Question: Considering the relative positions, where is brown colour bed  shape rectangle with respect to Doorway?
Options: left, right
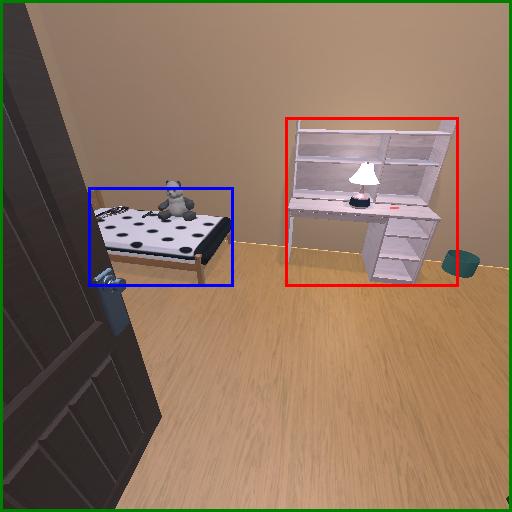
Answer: left